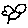
Label: bird